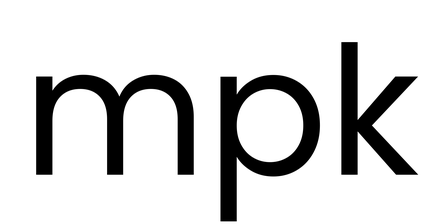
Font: Poppins-Regular